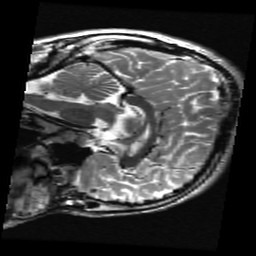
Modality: T2w
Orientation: sagittal
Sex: male
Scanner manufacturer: ge
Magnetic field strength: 3 T
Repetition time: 5 s
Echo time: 0.1017 s